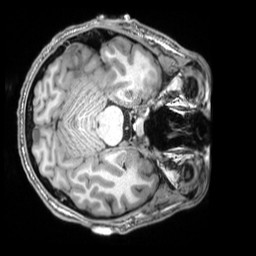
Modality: T1w
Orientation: axial
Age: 30
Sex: male
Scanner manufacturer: siemens
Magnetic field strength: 3 T
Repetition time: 2.5 s
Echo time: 0.00343 s